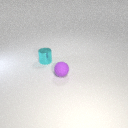
small cyan metal cylinder behind small purple rubber sphere